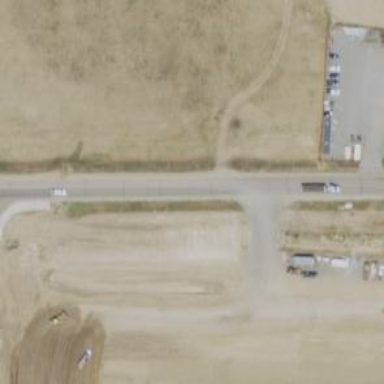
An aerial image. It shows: Tertiary road with asphalt surface. The road has grade1 tracktype.